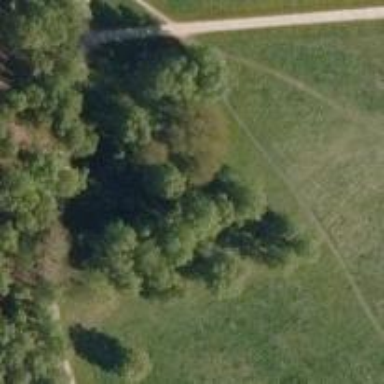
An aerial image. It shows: Disc golf hole.